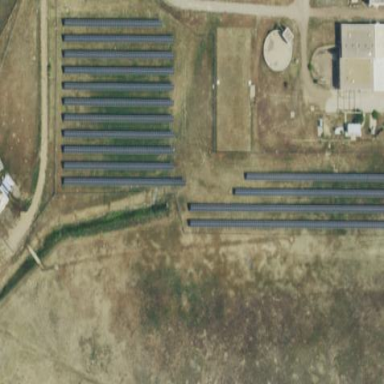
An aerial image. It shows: Solar photovoltaic power plant enclosed by fence. It generates electricity.